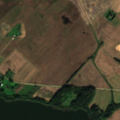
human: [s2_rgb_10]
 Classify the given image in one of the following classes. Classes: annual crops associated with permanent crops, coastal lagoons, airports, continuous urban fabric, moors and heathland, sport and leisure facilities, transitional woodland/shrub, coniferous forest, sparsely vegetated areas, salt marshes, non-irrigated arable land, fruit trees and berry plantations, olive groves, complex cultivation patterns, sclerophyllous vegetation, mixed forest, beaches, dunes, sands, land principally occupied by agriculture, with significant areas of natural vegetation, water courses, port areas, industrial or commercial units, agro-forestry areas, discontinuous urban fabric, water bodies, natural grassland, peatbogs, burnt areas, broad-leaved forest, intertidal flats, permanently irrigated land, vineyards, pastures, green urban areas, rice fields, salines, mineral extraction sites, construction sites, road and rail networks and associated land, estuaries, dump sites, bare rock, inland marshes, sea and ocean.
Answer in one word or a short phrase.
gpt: non-irrigated arable land, land principally occupied by agriculture, with significant areas of natural vegetation, water bodies